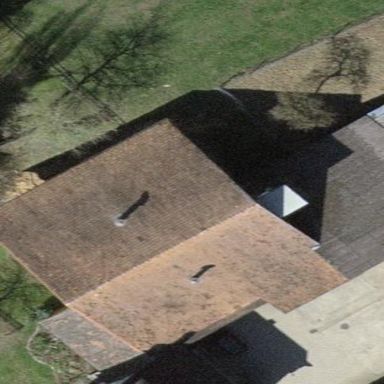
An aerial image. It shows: Stable.